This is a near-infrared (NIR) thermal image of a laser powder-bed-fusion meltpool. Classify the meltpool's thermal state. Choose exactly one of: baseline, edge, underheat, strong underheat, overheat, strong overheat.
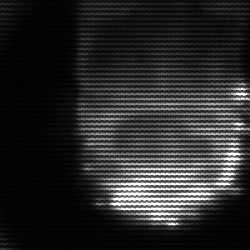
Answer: baseline